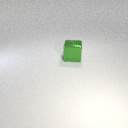
large green metal cube